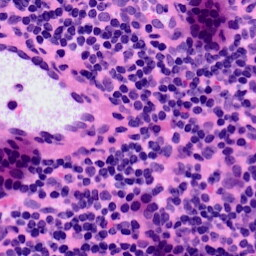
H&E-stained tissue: LymphNode